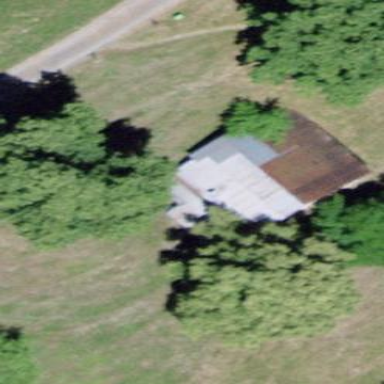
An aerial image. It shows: Rural barn.